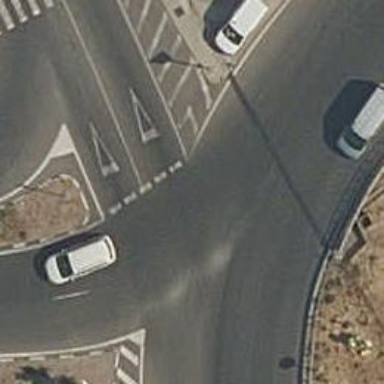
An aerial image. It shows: Secondary road with asphalt surface leading to roundabout.